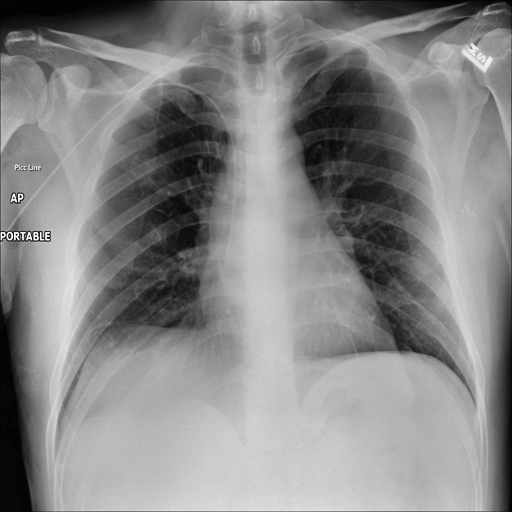
Finding: NORMAL